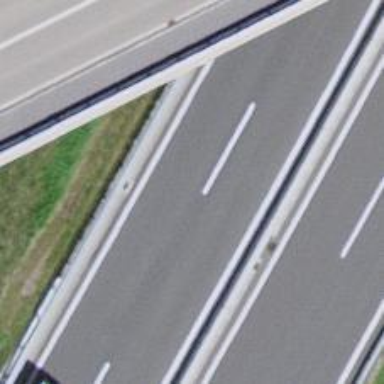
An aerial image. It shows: Asphalt motorway.